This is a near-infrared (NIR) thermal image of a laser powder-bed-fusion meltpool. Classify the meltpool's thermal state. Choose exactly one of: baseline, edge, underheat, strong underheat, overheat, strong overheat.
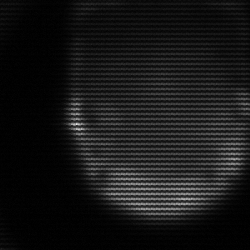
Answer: edge